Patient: sex F, age 27
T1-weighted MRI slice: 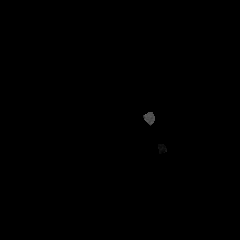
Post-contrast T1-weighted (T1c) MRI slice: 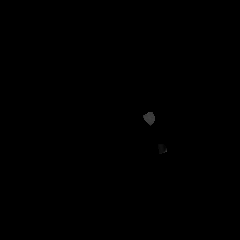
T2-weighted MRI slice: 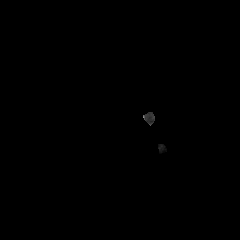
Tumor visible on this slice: no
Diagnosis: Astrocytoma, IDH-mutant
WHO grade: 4